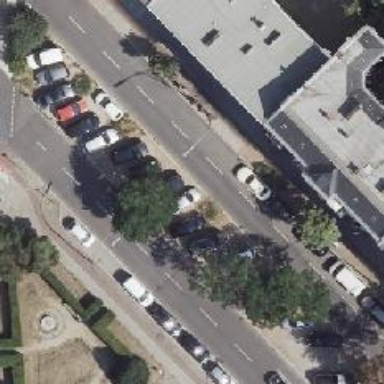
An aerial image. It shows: Secondary road with asphalt surface that has cycle track on the right. It is dual carriageway with lane for parking on the right side.